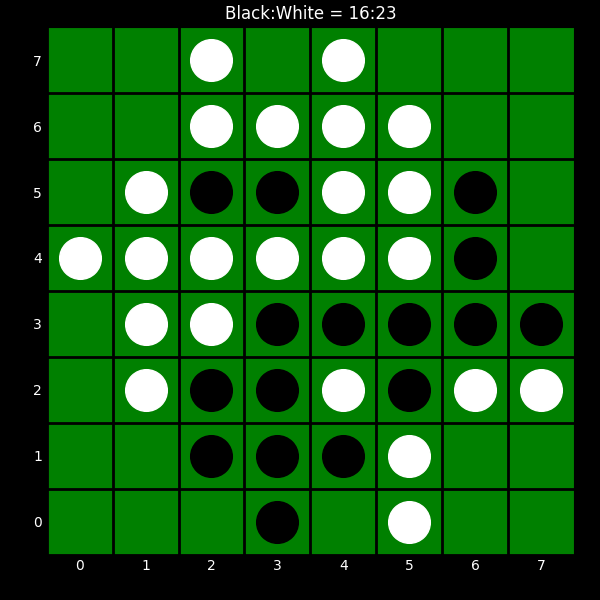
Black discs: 16
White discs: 23